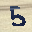
Label: 5